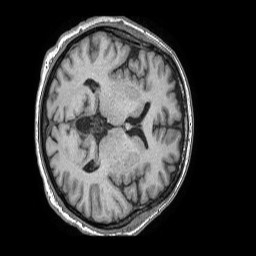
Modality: T1w
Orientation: axial
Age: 47
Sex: male
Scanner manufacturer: philips
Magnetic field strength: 1.5 T
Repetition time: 0.007687 s
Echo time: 0.003539 s